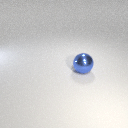
large blue metal sphere